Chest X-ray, PA view. Patient: 45 years old, sex M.
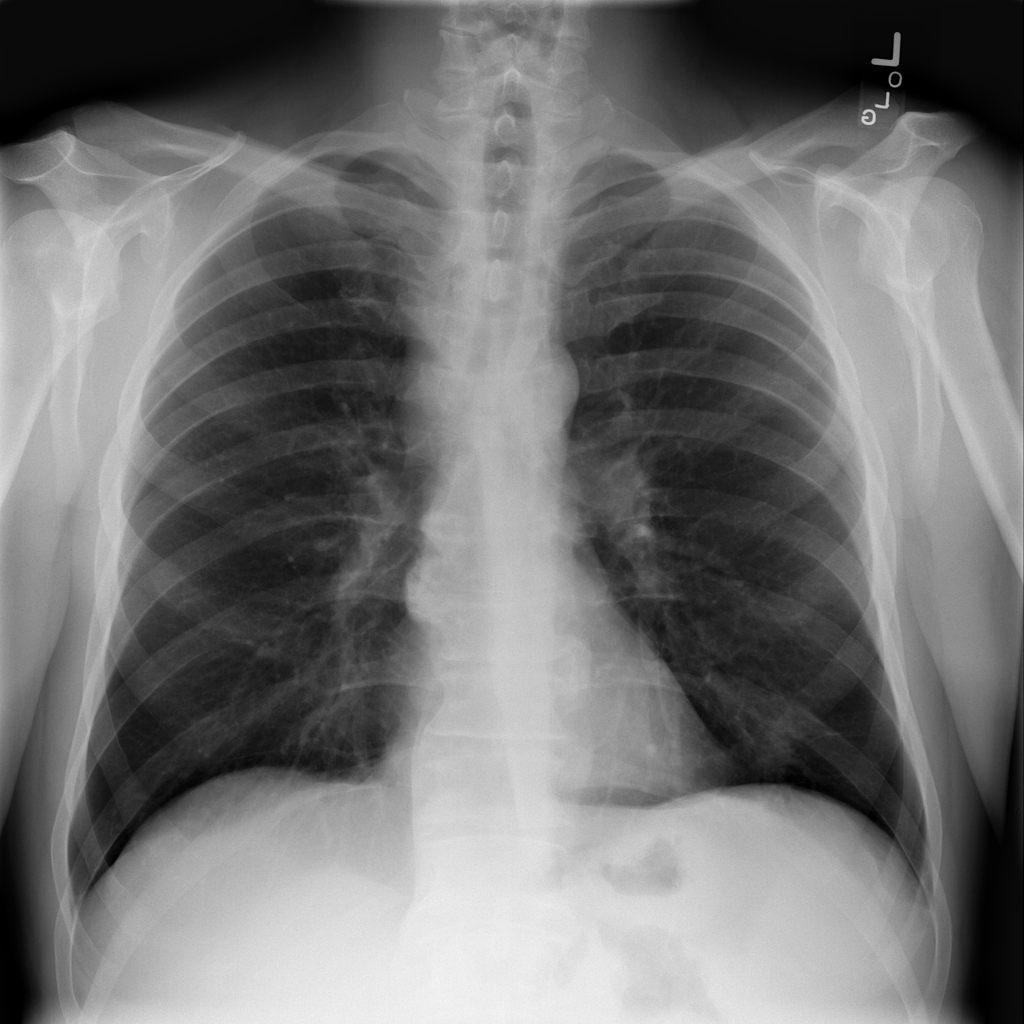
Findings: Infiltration